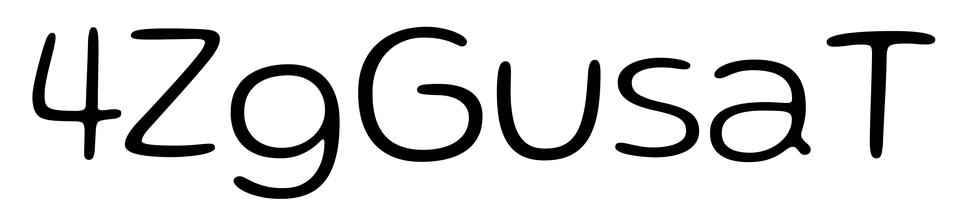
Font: Gluten_ExtraLight